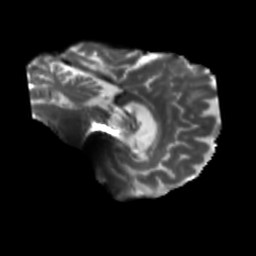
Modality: T2w
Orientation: sagittal
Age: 62
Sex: female
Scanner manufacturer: siemens
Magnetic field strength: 3 T
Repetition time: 5.47 s
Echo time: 0.0854 s